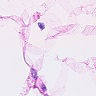
Metastatic tissue present: no